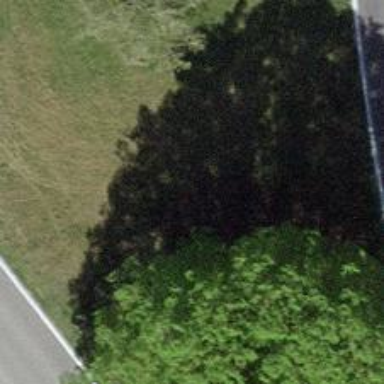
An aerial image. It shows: Landmark tree with broadleaved leaves.